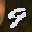
Label: 9